Question: I know this might be trivial, but I really can't figure out what's going wrong.
I can't remove the borders from my table.

Here is the HTML
'''
<table width="100%" border="0" cellpadding="0" cellspacing="0" style="border: none;padding: 0">
'''
I also tried
'''
<table width="100%" border="0" cellpadding="0" cellspacing="0" style="border:0;padding: 0" class="nothing">
'''
but it was no use. Thanks.
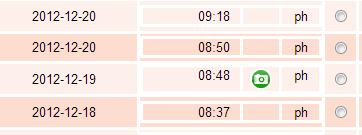
Answer: You should also set 'border:none;' and 'outline:none;' for the td element (not only for the table itself) and 'border-collapse: collapse;'
Since you're having the class "nothing", try:
'''
.nothing
{
border-collapse:collapse;
}
.nothing td
{
border:none;
outline:none;
}
'''